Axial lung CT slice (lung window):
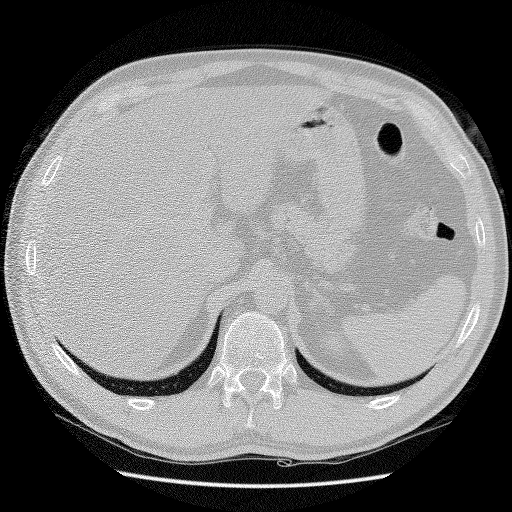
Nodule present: no